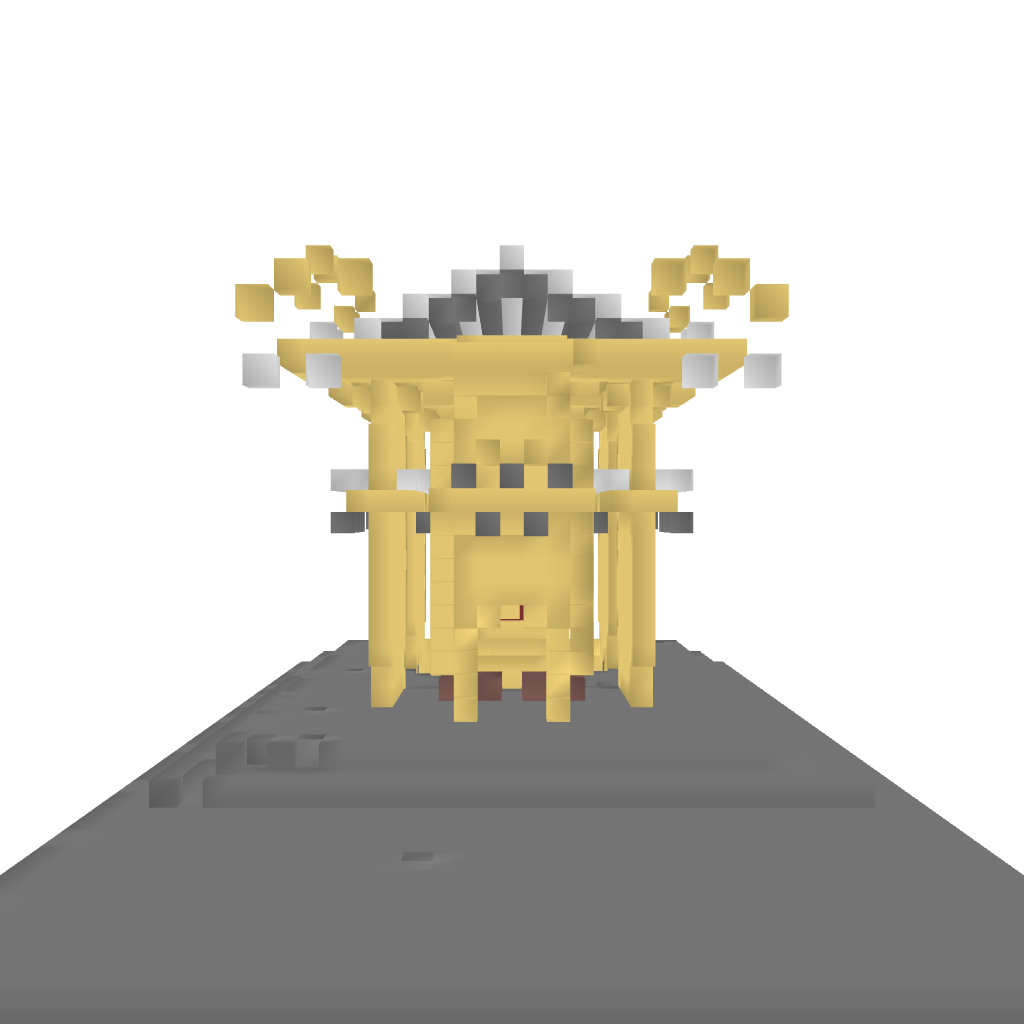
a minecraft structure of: Greek Theater bad low quality